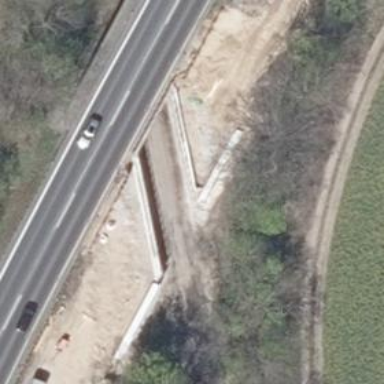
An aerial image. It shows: Service road tunnel with compacted surface.